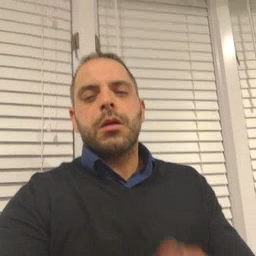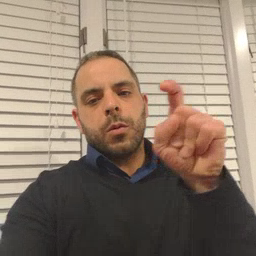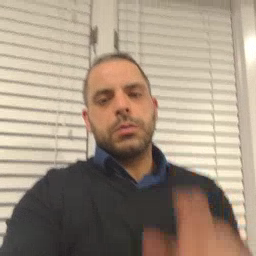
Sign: closet